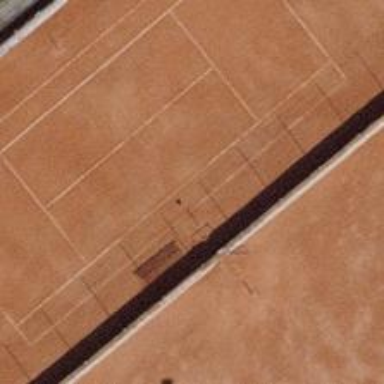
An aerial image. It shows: Tennis court on pitch designated for leisure land.